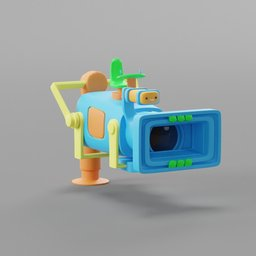
Label: electronics